Question: I just want to know what components to make this multiple and separated box like you can see here below, of course with each row can be tapped so that it can show something on next screen. thank you.

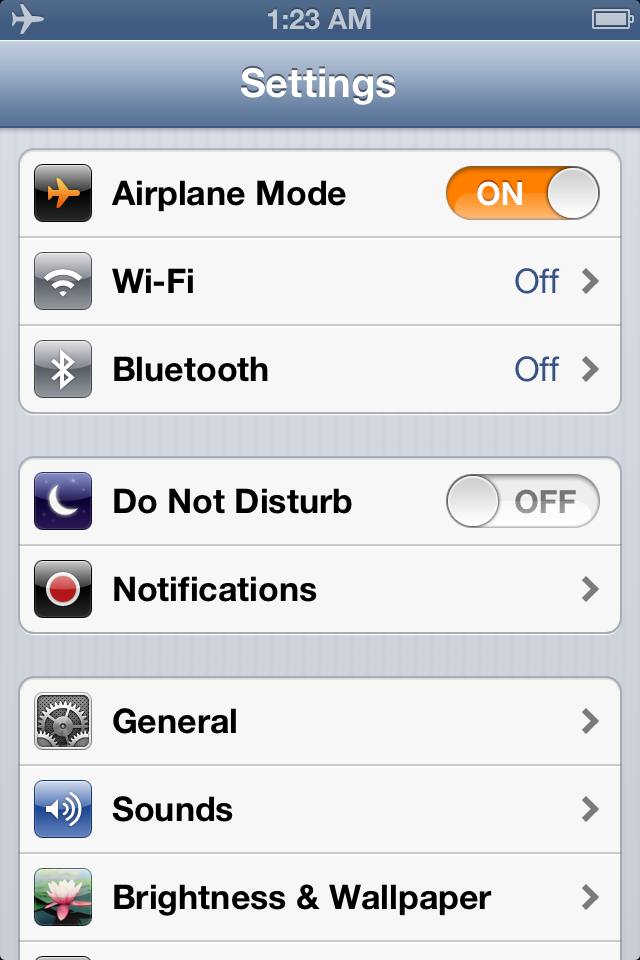
Answer: This is simply a UITableView with multiple sections. You will have to configure your dataSource to specify the number of sections in '- numberOfSectionsInTableView:'. '- tableView:cellForRowAtIndexPath:' and '- tableView:numberOfRowsInSection:' will also have to properly handle your data/UI structure.
As mentioned by rmaddy in the comments below, the tableview in your image has its style property set to UITableViewStyleGrouped.